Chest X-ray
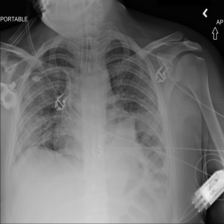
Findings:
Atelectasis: positive
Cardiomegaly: negative
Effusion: negative
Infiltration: negative
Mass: negative
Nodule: negative
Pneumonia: negative
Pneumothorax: negative
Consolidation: positive
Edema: negative
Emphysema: negative
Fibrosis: negative
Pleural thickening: negative
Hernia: negative